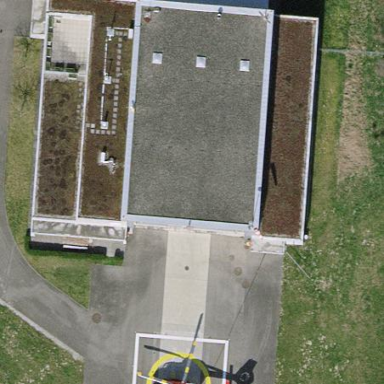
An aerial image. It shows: Hangar with flat roof.